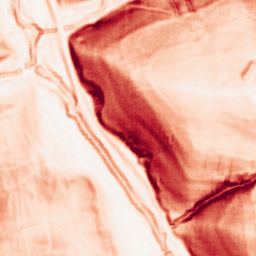
Category: morphological
Decomposition family: morphological_square
Decomposition parameters: operation: gradient
size: 5
Upsampling method: sinc_hamming
Upsampling parameters: scale: 8
kernel_size: 16
Upsampling scale: 8